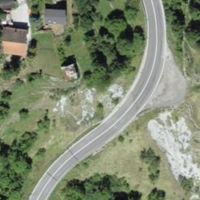
EUNIS habitat code: 32
Species observed at this site:
Satyrus ferula
Nucifraga caryocatactes
Colias hyale
Ptyonoprogne rupestris
Parnassius apollo
Melanargia galathea